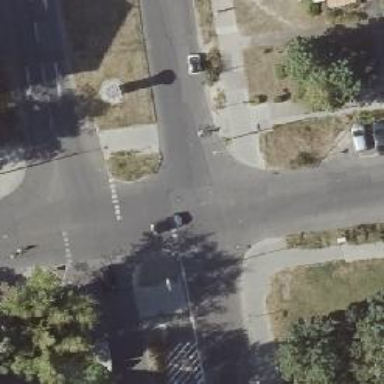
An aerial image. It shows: Unmarked footway crossing with traffic island.